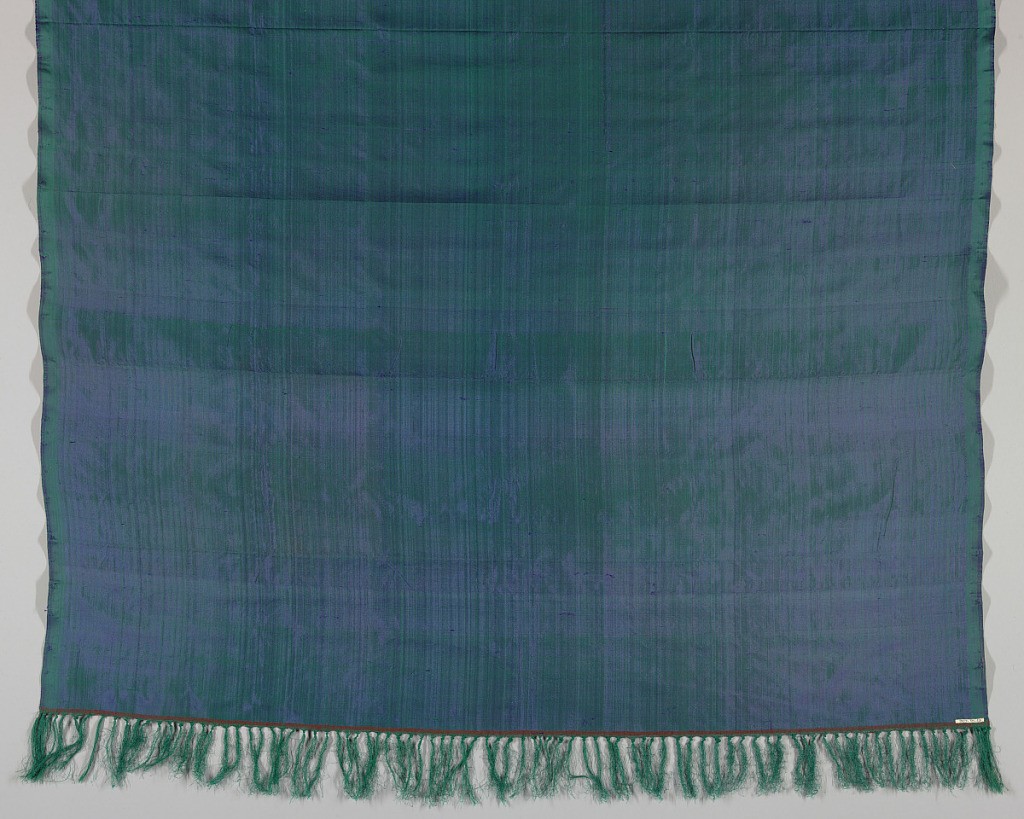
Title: Shawl
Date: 19th century
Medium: silk Technique: plain weave
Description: Shawl with a green warp and blue weft in changeable green and blue vertical stripes. Green fringe at either end.